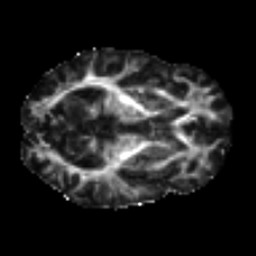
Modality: FA
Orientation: axial
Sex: male
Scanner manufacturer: ge
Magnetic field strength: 3 T
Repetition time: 7 s
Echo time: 0.08 s